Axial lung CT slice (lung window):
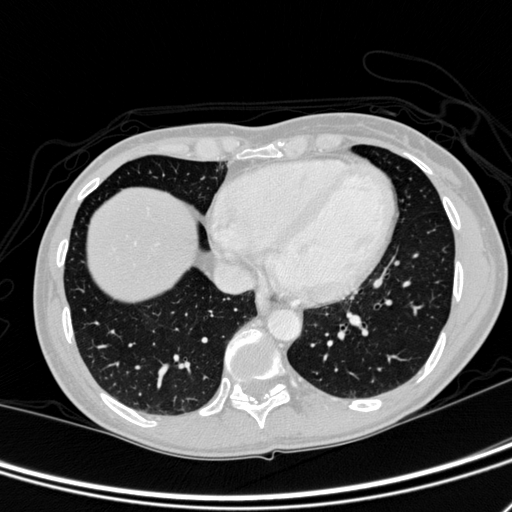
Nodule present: no